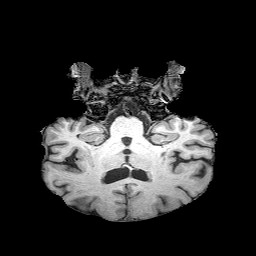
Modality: T1w
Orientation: sagittal
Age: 76
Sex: female
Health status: healthy